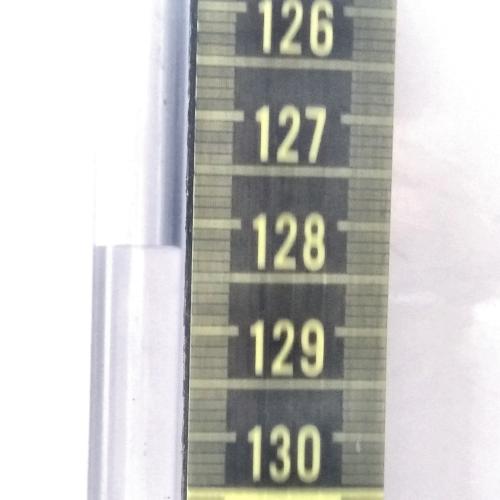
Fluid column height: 128.2 cm